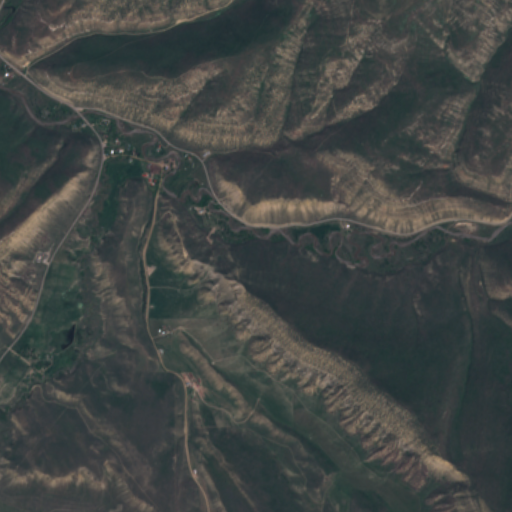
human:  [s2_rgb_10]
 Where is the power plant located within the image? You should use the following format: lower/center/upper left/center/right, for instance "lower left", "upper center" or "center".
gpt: There is no power plant in the image.